Question: I'm using <URL> to take a source image, resize, crop and then apply a mask:
'''
gm(tempfile)
.quality(90)
.resize(null, 38)
.gravity('Center')
.crop(20, 34)
.mask('./public/assets/mask.png')
.write(thumb, function (err) {
if (err) throw err
console.log('success')
})
'''
After running, The image is resized and cropped successfully, but the mask is not applied. No error is thrown (i.e. the console prints 'success').
Attached to this is also the mask image I'm trying to use. I want the image to draw only on the black part. I've tried using a transparent png (the gm docs say it masks based on alpha channel), as well as a black and white jpg, but the result is the same.

I'm sure I'm missing something obvious, but I'm stumped Thanks!
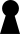
Answer: So after another day or so on this I've figured it out:
Mask doesn't do anything on it's own, it's pretty useless really. It merely takes the supplied mask image and uses it to write protect the masked pixels from subsequent alteration if additional processing / drawing is performed on the image.
Because Node GM doesn't support composite, my solution is to apply the mask using a system call. Because there doesn't seem to be any way to combine cropping and composite in a single step (<URL>, I've done it in two steps:
'''
var exec = require('child_process').exec
gm = require('gm')
gm(tempfile)
.quality(90)
.resize(null, thumbOffset)
.gravity('Center')
.crop(thumbWidth, thumbHeight)
.write(thumb, function (err) {
if (err) throw err
console.log('thumb sized')
compositeMask(thumb, mask, function(){
console.log('mask1 done')
})
})
function compositeMask(thumb, mask, next) {
var gmComposite = 'gm composite -compose in ' + thumb + ' ' + mask + ' ' + thumb
exec(gmComposite, function(err) {
if (err) throw err
pathUpdate(entryID, { thumb: thumb })
next()
})
}
'''